Question: I have a somewhat strange problem that I don't really know why it's happening.
First off, I'm try to access a database using php which is working out fine. It can access it without fail (checked) so I'm pretty sure that area of it is correct.
I'm accessing the query with the php code:
'''
mysqli_query($database, "SELECT * FROM user WHERE username = $username AND password = $password");
'''
It's accessing the database:

So here's the problem. I'm trying to login with a username and password. If I put in the wrong username, it picks it up and rejects it, so theres nothing wrong with the username part. However if I use the right username and password, it still rejects it because of the password. But if I use the right username and the password 'password' (the same as the column name, I've tried it with different column names with the same effect) it works, as long as the username is correct.
Previously I used echo's to make sure both the user and passwords I typed in was being received and they are.
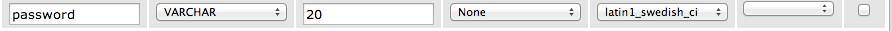
Answer: Change
'mysqli_query($database, "SELECT * FROM user WHERE username = $username AND password = $password");'
to:
'mysqli_query($database, "SELECT * FROM user WHERE username = '$username' AND password = '$password'");'
ie put quotes around your strings.
You're probably actually getting an error back from the database... so you should also check for that too.
Also please take note of @MarcelKorpel's comment/warning about SQL Injection. My solution above corrects your syntax error. Marcel's warning corrects the error in your approach ;-) The point is that if the '$username' or '$password' strings are not sanitised, SQL code can be (eg) typed in by an end-user, effectively changing your query string to something unintended (by you) that might be (probably will be) malicious.